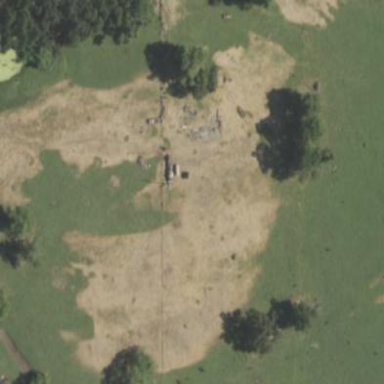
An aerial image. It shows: Native pasture meadow.